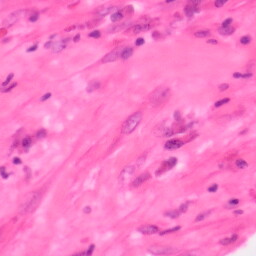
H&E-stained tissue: Colon